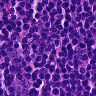
Metastatic tissue present: no